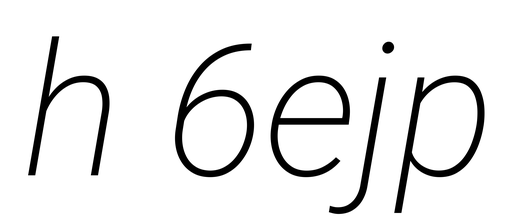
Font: Roboto-Italic_ExtraLight_Italic